Question: I'm trying to use the OpenGL ES Tracer, but it just doesn't collect any data. I get to the following screen, but the trace file stays emtpy:

I've tried it also with the OpenGLES20Complete example app from Google, to exclude that anything specific to my app is causing this problem, but it just doesn't work.
I'm following <URL>, except that I'm using IntelliJ IDEA and start the Monitor tool from there. I'm using a Nexus 10 with Android 4.2, so it fulfills the minimum version requirements.
I now also managed to try it on a different device (a Samsung Galaxy i9000 on Cyanogenmod 10), and there the OpenGL tracing works. So there seems to be something specific to the hardware or the OS running on the Android device that disables or enables the tracing.
Are there any further steps or settings I have to take to make this work? What could be the reason why I can't collect any OpenGL traces?
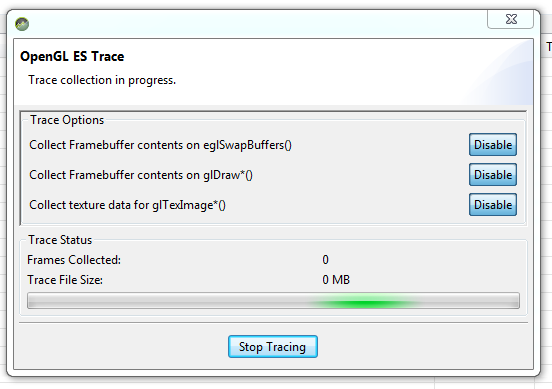
Answer: I believe that it may be a regression with Jelly Bean 4.2.2. I had the same problem on my Galaxy Nexus and Nexus 7, and then I downgraded my Galaxy Nexus to Android 4.1.2 using fastboot and the stock Google ROM and the tracer was working again. I've opened a bug report here: <URL>